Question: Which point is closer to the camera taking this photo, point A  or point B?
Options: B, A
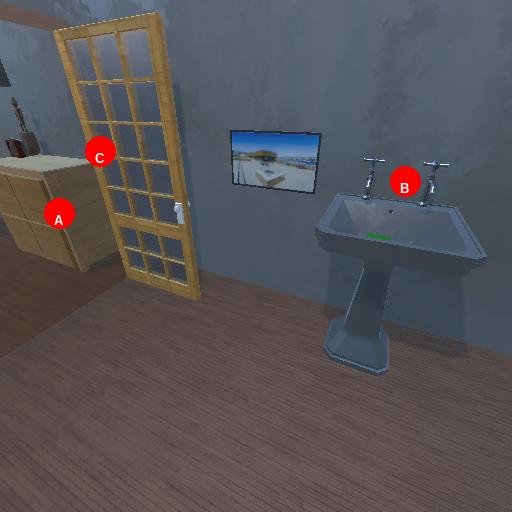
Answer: B